Field crop: maize
Growth stage: 2
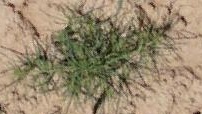
Species: salsola